Question: The attached script performs equivalence tests on sample variables x, y and z.
'equivalence.xyplot()' is really handy, although the base lattice graphics are a pain to work with. How can I use ggplot2 to plot these data rather than the base lattice graphics?
:
For example, using 'ggplot(plot1)' returns the following error:
> Error: ggplot2 doesn't know how to deal with data of class trellis
I'm not sure where to begin converting the trellis class of data to ggplot2 format. Any specific advice on converting trellis-based graphics to ggplot2 would be appreciated.
'''
require(equivalence)
require(gridExtra)
require(lattice)
x = c(1,4,3,5,3,7,8,6,7,8,9)
y = c(1,5,4,5,3,6,7,6,7,2,8)
z = c(2,4,3,5,4,7,8,5,6,6,9)
mydata = data.frame(x,y,z)
plot1 = equivalence.xyplot(mydata$x~mydata$y,alpha=0.05, b0.ii=0.25, b1.ii=0.25)
plot2 = equivalence.xyplot(mydata$x~mydata$z,alpha=0.05, b0.ii=0.25, b1.ii=0.25)
plot3 = equivalence.xyplot(mydata$y~mydata$z,alpha=0.05, b0.ii=0.25, b1.ii=0.25)
# Combine plots into one figure
grid.arrange(plot1, plot2, plot3, ncol=2)
'''

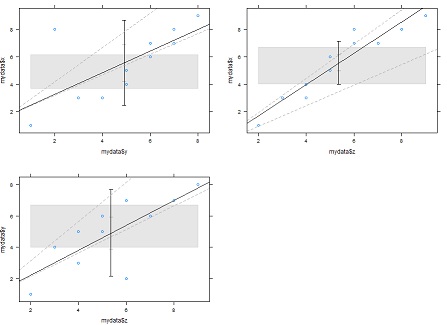
Answer: . I just go through 'lattice panel function' and replace :
1. xyplot ----------> geom_point
2. panel.abline ----------> geom_abline
3. grid.polygon ----------> geom_polygon
4. panel.loess ----------> stat_smooth
5. panel.arrows ----------> geom_errobar
For each geom, I create a data.frame which components are the data passed to the lattice function. For example :
'''
panel.arrows(x.bar, ybar.hat$fit + ybar.hat$se.fit *
t.quant, x.bar, ybar.hat$fit - ybar.hat$se.fit *
t.quant, col = "darkgrey", length = 0.05, angle = 90,
code = 3)
'''
becomes :
'''
dat.arrow <- data.frame(x=x.bar, ymax= ybar.hat$fit + ybar.hat$se.fit *
t.quant, ymin= ybar.hat$fit - ybar.hat$se.fit *
t.quant)
pl <- pl + geom_errorbar(data=dat.arrow, aes(x,ymin=ymin,ymax=ymax),
col = "darkgrey", width = 0.10)
'''
The final result is a new function 'equivalence.ggplot' that take the same parameters as 'equivalence.xyplot':
'''
equivalence.ggplot <- function(x,y, alpha, b0.ii, b1.ii,
b0.absolute = FALSE,add.smooth=FALSE){
x.bar <- mean(x, na.rm = TRUE)
min.x <- min(x, na.rm = TRUE)
max.x <- max(x, na.rm = TRUE)
the.model <- lm(y ~ x)
if (b0.absolute)
y.poly <- x.bar + b0.ii * c(-1, 1, 1, -1)
else y.poly <- x.bar * (1 + b0.ii * c(-1, 1, 1, -1))
dat.poly <- data.frame(x = c(min.x, min.x, max.x, max.x),
y = y.poly)
dat <- data.frame(x,y)
p <- function(dat,dat.poly){
h <- ggplot(dat) +
geom_polygon(data=dat.poly,aes(x,y),col = "light gray", fill = gray(0.9)) +
geom_point(aes(x,y)) +
stat_smooth(data=dat,col='black',
aes(x=x,y=y),method="lm", se=FALSE,
fullrange =TRUE)+
theme_bw()
if (add.smooth)
h <- h + geom_smooth(aes(x,y),method='loess')
h
}
pl <- p(dat,dat.poly)
n <- sum(complete.cases(cbind(x, y)))
ybar.hat <- predict(the.model, newdata = data.frame(x = x.bar),
se = TRUE)
t.quant <- qt(1 - alpha/2, df.residual(the.model))
dat.arrow <- data.frame(x=x.bar, ymax= ybar.hat$fit + ybar.hat$se.fit *
t.quant, ymin= ybar.hat$fit - ybar.hat$se.fit *
t.quant)
pl <- pl +
geom_errorbar(data=dat.arrow, aes(x,ymin=ymin,ymax=ymax),
col = "darkgrey", width = 0.10)
pl
se.slope <- coef(summary(the.model))[2, 2]
dat.arrow1 <- data.frame(x=x.bar, ymax= ybar.hat$fit + se.slope * t.quant *
x.bar, ymin=ybar.hat$fit - se.slope * t.quant *
x.bar)
pl <- pl +
geom_errorbar(data=dat.arrow1, aes(x,ymin=ymin,ymax=ymax),
col = "black", width = 0.10)
addLines <- function(pl,the.model){
pl <- pl + geom_abline(intercept = coef(summary(the.model))[1, 1], slope = 1 -
b1.ii, col = "darkgrey", lty = 2) +
geom_abline(intercept = coef(summary(the.model))[1, 1], slope = 1 +
b1.ii, col = "darkgrey", lty = 2)
}
pl <- addLines(pl,the.model)
pl
}
'''
Comparing the lattice and the ggplot2 result :
'''
library(gridExtra)
p.gg <- equivalence.ggplot(mydata$x,mydata$y,alpha=0.05, b0.ii=0.25, b1.ii=0.25)
p.lat <- equivalence.xyplot(mydata$y~mydata$x,alpha=0.05, b0.ii=0.25, b1.ii=0.25)
grid.arrange(p.gg,p.lat)
'''